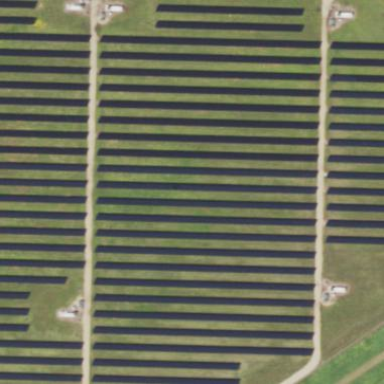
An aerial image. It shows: Solar power plant with photovoltaic technology surrounded by fence.